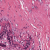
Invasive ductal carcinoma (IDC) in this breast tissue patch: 0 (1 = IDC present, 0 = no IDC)